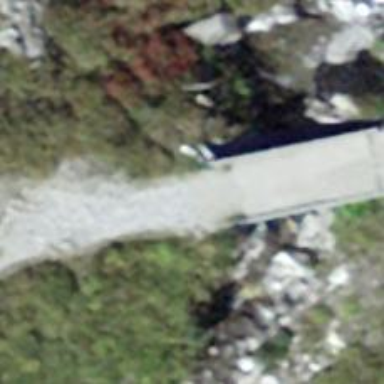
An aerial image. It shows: Track road with bridge.